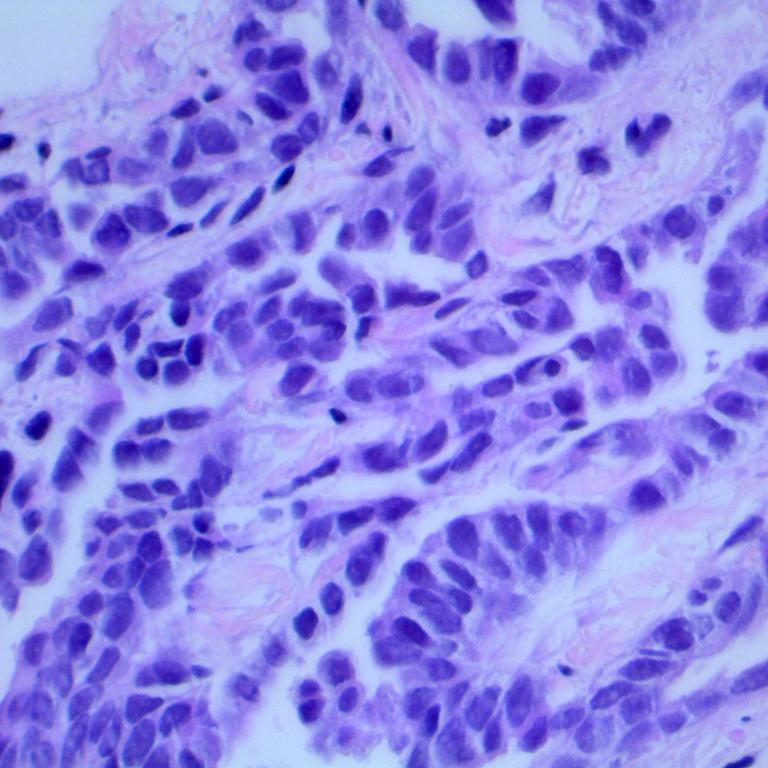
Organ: lung
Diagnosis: adenocarcinomas